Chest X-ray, PA view. Patient: 65 years old, sex F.
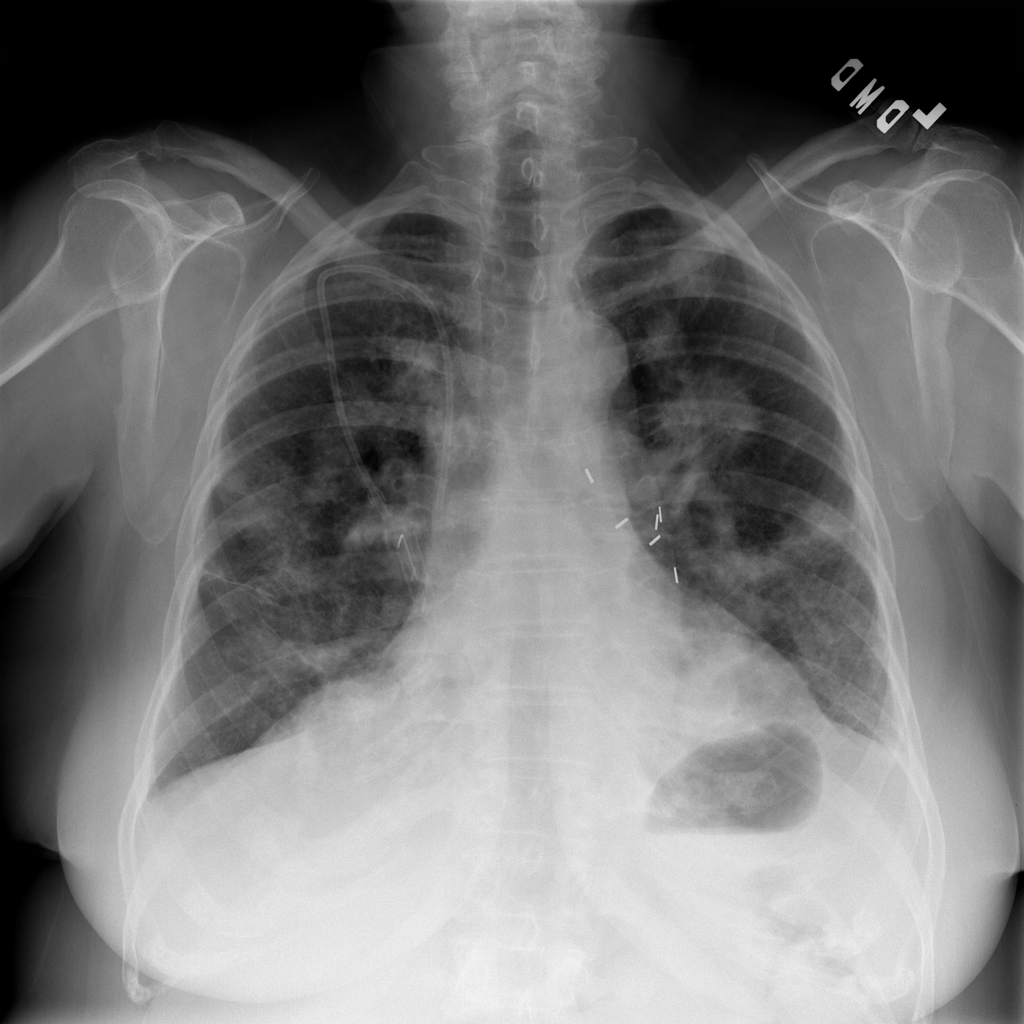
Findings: No Finding